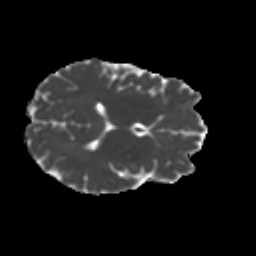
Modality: MD
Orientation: axial
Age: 51
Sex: female
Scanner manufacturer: ge
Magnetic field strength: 3 T
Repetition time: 7.8 s
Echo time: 0.0606 s